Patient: sex M, age 60
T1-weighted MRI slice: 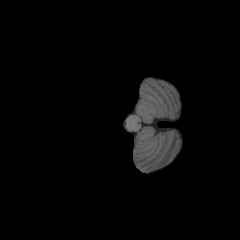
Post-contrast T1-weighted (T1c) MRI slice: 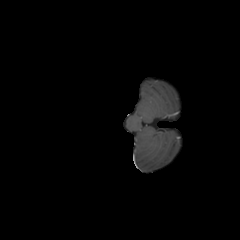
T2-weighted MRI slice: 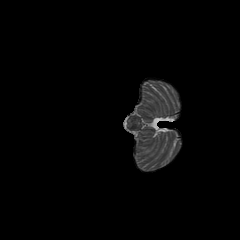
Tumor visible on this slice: no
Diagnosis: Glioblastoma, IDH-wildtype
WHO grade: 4